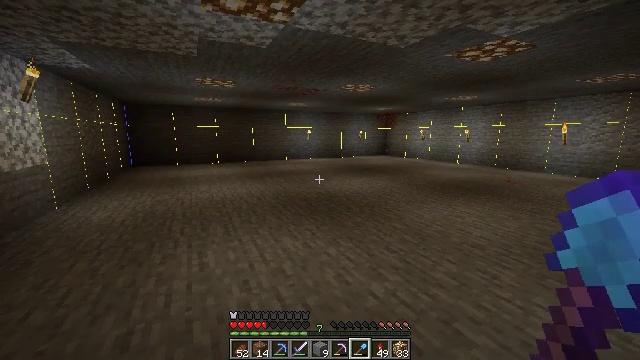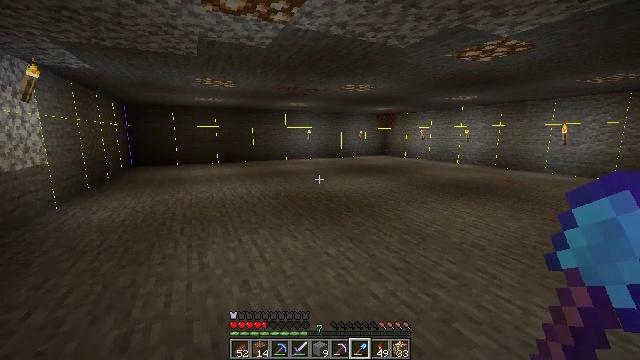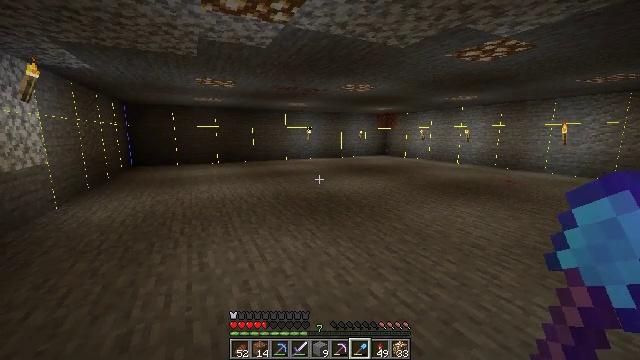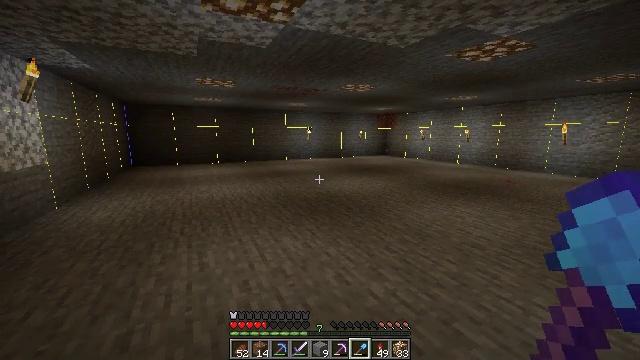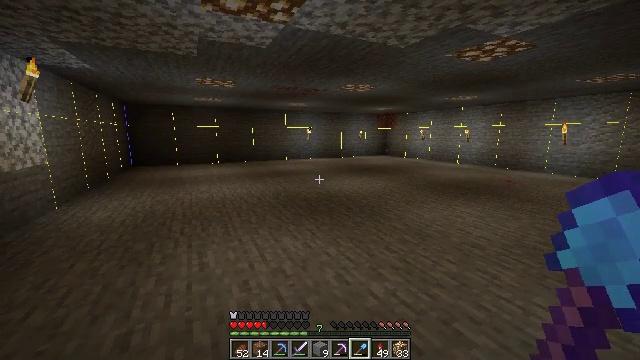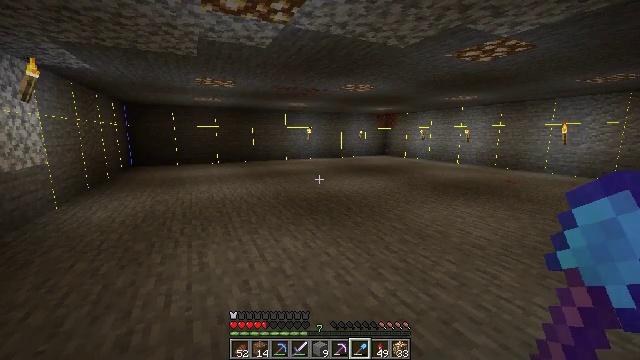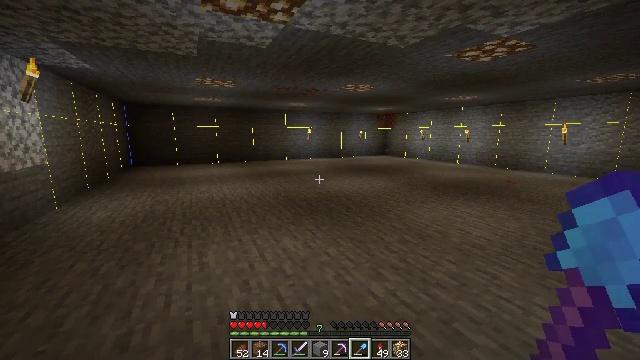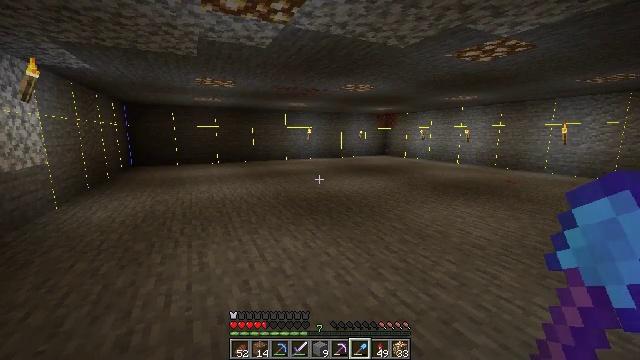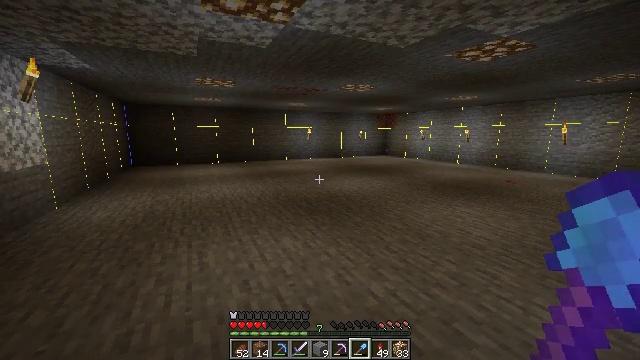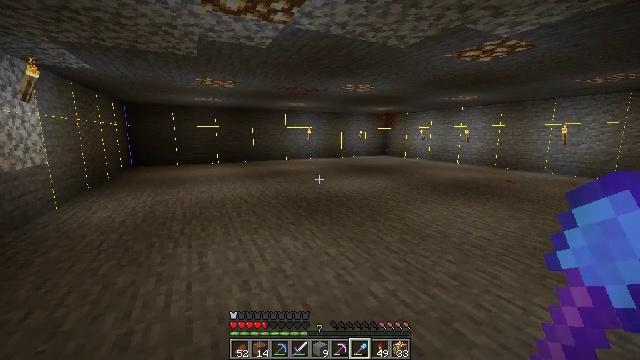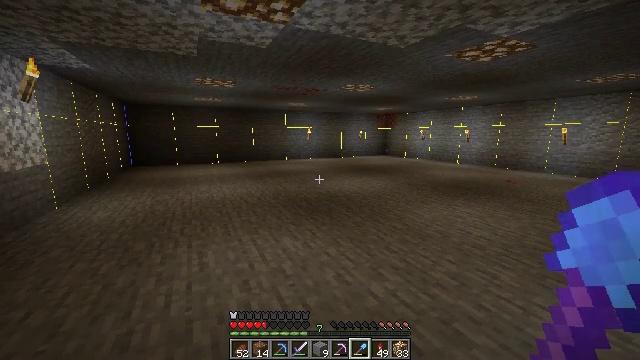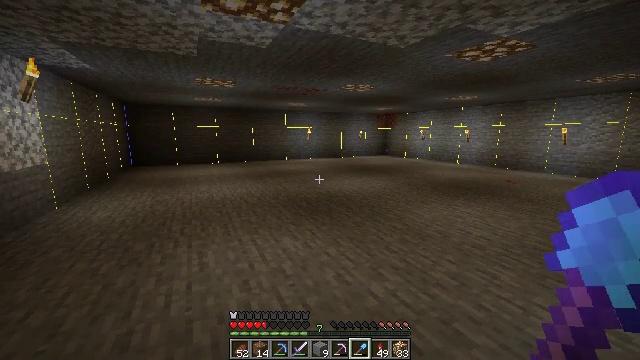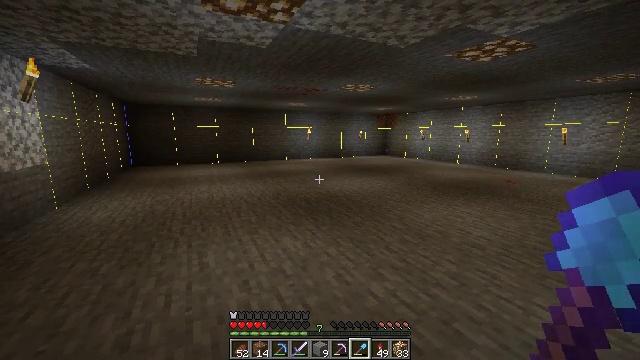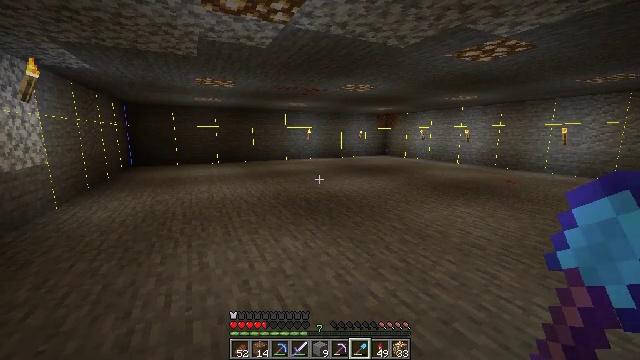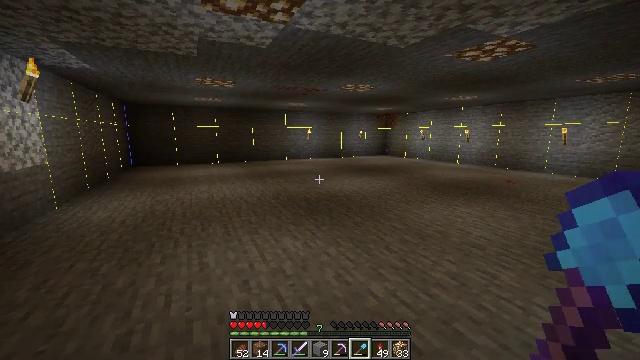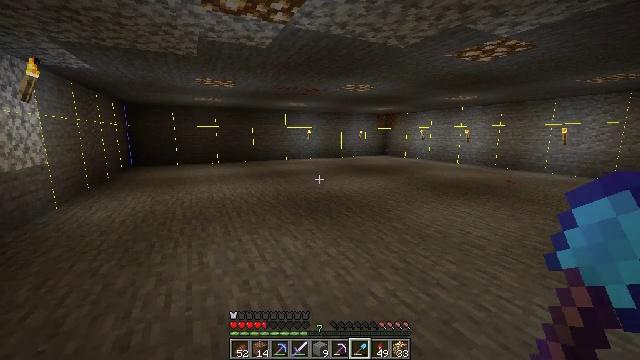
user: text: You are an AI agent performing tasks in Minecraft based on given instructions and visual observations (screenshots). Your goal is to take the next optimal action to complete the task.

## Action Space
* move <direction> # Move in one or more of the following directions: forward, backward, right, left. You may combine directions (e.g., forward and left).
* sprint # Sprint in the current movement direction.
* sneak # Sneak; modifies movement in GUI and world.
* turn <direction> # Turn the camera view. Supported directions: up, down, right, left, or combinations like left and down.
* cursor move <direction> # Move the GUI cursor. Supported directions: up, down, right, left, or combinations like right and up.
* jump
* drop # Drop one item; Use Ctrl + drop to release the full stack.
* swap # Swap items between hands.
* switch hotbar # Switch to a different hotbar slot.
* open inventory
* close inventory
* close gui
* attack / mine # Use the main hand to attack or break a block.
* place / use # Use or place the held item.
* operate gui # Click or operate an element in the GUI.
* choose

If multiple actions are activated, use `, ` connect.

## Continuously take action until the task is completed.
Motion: motion action
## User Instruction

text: Gather the wall torch from the wall.
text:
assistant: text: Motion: no_op
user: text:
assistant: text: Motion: no_op
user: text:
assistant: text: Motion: no_op
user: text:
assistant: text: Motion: no_op
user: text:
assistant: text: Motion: no_op
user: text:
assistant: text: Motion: no_op
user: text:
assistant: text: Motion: no_op
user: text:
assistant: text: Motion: no_op
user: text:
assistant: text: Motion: no_op
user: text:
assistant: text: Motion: no_op
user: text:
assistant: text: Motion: no_op
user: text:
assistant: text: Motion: no_op
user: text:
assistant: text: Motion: no_op
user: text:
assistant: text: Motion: no_op
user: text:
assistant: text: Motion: no_op
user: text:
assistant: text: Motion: no_op
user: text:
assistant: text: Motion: no_op
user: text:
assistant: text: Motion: no_op
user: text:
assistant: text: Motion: no_op
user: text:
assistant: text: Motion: no_op
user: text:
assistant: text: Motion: no_op
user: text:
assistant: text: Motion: no_op
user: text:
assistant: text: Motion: no_op
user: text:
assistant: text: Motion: no_op
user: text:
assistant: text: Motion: no_op
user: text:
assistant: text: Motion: no_op
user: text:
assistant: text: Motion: no_op
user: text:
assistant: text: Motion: no_op
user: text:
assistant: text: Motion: turn right and down
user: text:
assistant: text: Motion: turn right